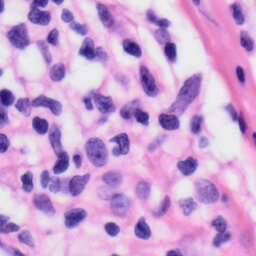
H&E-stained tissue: Skin